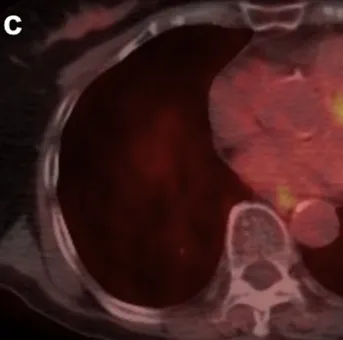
(c) Positron emission tomography showing no uptake of 18-fluorodeoxyglucose into the lung nodule.
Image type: radiology (pet)